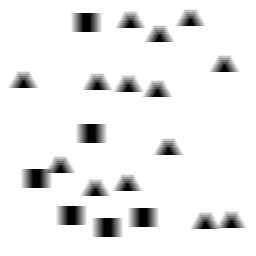
Squares: 6
Triangles: 14
Stars: 0
Total shapes: 20